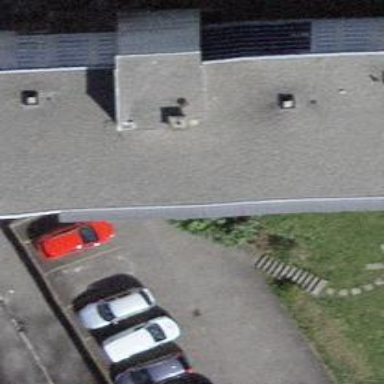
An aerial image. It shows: Flat-roofed building.